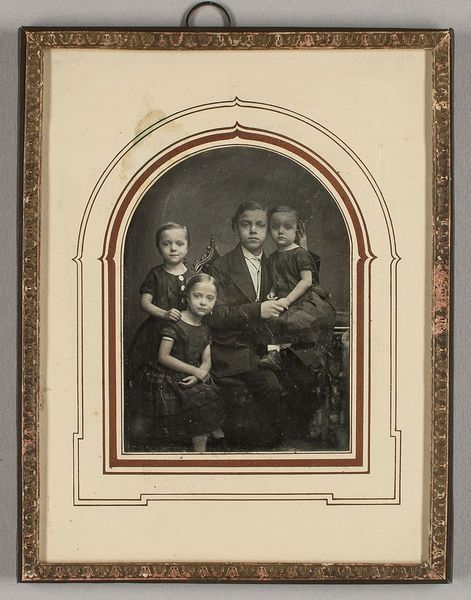
Titel: Vier Geschwister
Standort: Hamburg
Institution: Museum für Kunst und Gewerbe Hamburg
Schlagwörter: gruppenportrait, figur, kind, kinder, geschwister, foto, fotografie, photographie, photo, kinderbild, lichtbild, daguerreotypie, kinderdarstellung, bildwerke, angewandte und bildende kunst, hessische systematik, porträtfotografie, porträtphotographie, gruppenporträt